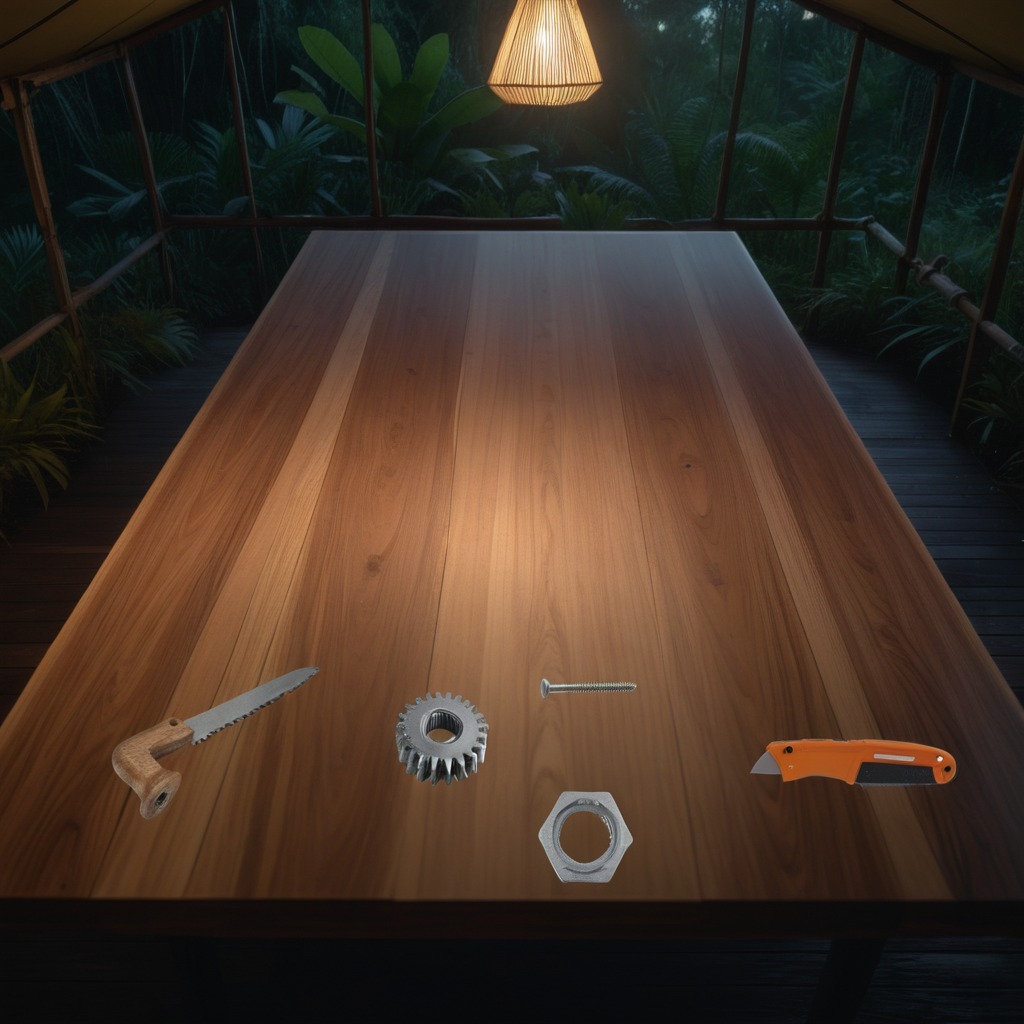
A gear with teeth, a utility knife, a metal machine screw, a handheld metal saw, and a metal nut are lying on the wooden table inside a jungle field workshop tent at night.